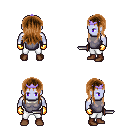
a pixel art fantasy rpg character, male body template, dark elf, purple skin, steel chest armor, white pants, brown unkempt hairstyle, purple tiara, gold gloves, brown shoes, dagger, four views (front, back, left, right), 2x2 character sprite sheet, small pixel art, hard edges, no anti-aliasing